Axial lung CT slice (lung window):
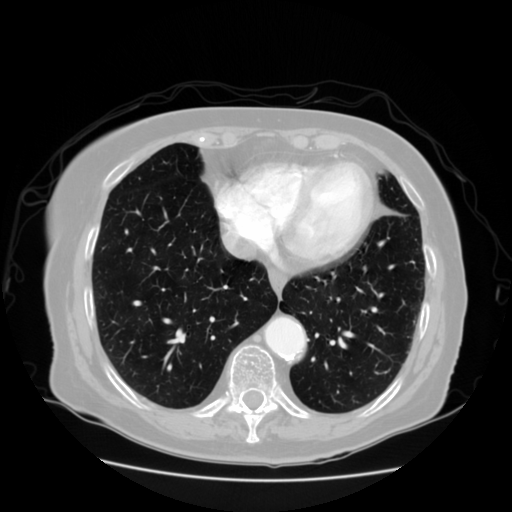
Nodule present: no